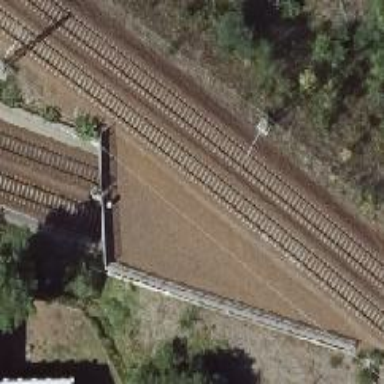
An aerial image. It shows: Milestone along the railway with catenary mast.